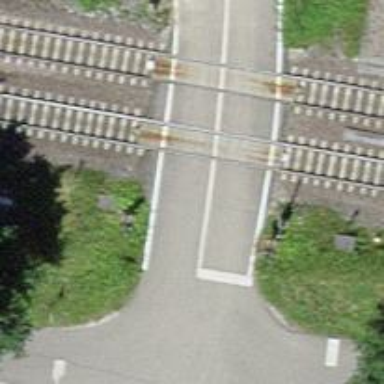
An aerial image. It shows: Level crossing with lights at the railway.